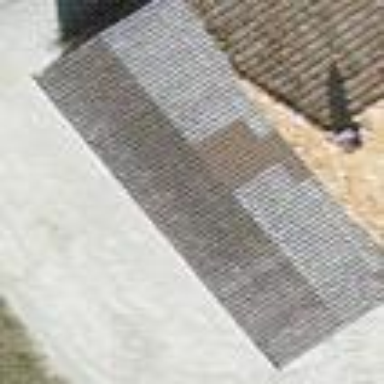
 colored brown. The building itself is also brown."